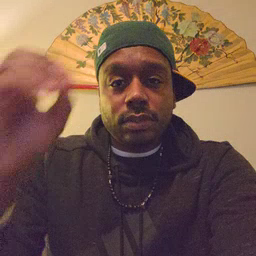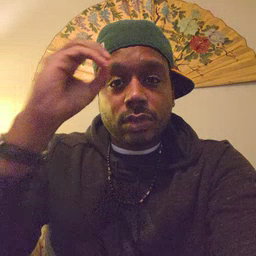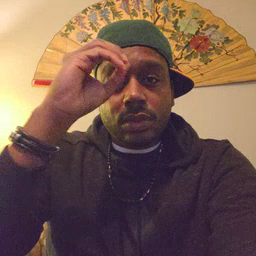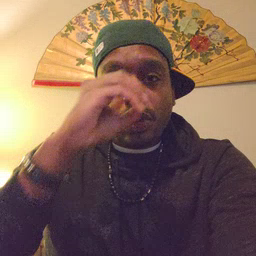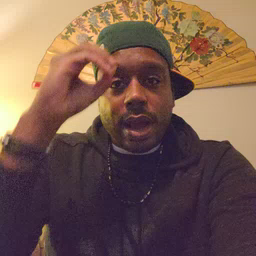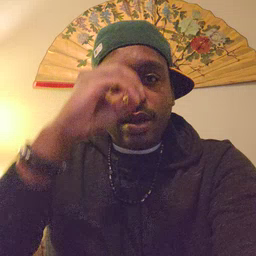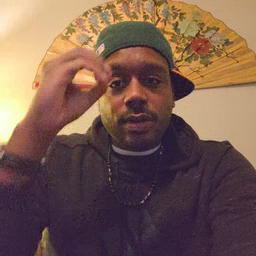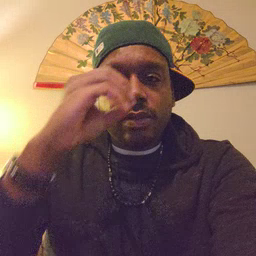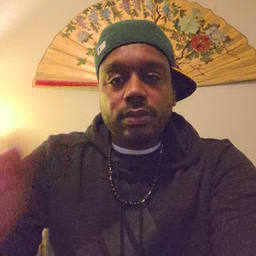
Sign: owl